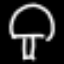
Label: mushroom